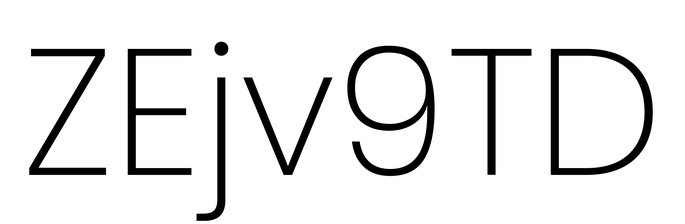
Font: Poppins-ExtraLight